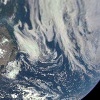
Label: cloud